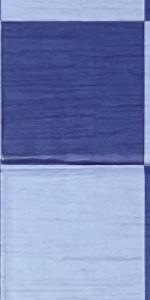
Label: Empty